Question: <URL> and also please refer the json

'''
public class readingexcel {
public void readXLSXFile(String fileName) {
InputStream XlsxFileToRead = null;
XSSFWorkbook workbook = null;
try {
XlsxFileToRead = new FileInputStream(fileName);
//Getting the workbook instance for xlsx file
workbook = new XSSFWorkbook(XlsxFileToRead);
} catch (FileNotFoundException e) {
e.printStackTrace();
} catch (IOException e) {
e.printStackTrace();
}
//getting the first sheet from the workbook using sheet name.
// We can also pass the index of the sheet which starts from '0'.
XSSFSheet sheet = workbook.getSheet("Sheet1");
XSSFRow row;
XSSFCell cell;
//Iterating all the rows in the sheet
Iterator rows = sheet.rowIterator();
while (rows.hasNext()) {
row = (XSSFRow) rows.next();
//Iterating all the cells of the current row
Iterator cells = row.cellIterator();
while (cells.hasNext()) {
cell = (XSSFCell) cells.next();
if (cell.getCellType() == XSSFCell.CELL_TYPE_STRING) {
System.out.print(cell.getStringCellValue() + " ");
} else if (cell.getCellType() == XSSFCell.CELL_TYPE_NUMERIC) {
System.out.print(cell.getNumericCellValue() + " ");
} else if (cell.getCellType() == XSSFCell.CELL_TYPE_BOOLEAN) {
System.out.print(cell.getBooleanCellValue() + " ");
} else { // //Here if require, we can also add below methods to
// read the cell content
// XSSFCell.CELL_TYPE_BLANK
// XSSFCell.CELL_TYPE_FORMULA
// XSSFCell.CELL_TYPE_ERROR
}
}
System.out.println();
try {
XlsxFileToRead.close();
} catch (IOException e) {
e.printStackTrace();
}
}
}
public static void main(String[] args) {
readingexcel readXlsx = new readingexcel();
readXlsx.readXLSXFile("stack.xlsx");
}
}
'''
This is the json struture (please ignore the syntax)
'''
Sheet1
{
Month
[
{
BL :
{
"A":42,
"B":19,
"C":20,
"D":11,
"E":22,
"F":44,
"G":76,
"H":12
}
},
{
JAN :
{
"A":6,
"B":4,
"C":2,
"D":1,
"E":8,
"F":7,
"G":2,
"H":5
}
}
FEB :
{
"A":5,
"B":6,
"C":8,
"D":9,
"E":7,
"F":6,
"G":4,
"H":2
}
.
.
.
DEC :
{
"A":4,
"B":2,
"C":1,
"D":9,
"E":8,
"F":7,
"G":4,
"H":3
}
}
}
]
WEEK
[
{
BL:
{
"I":42,
"J":19,
"K":20
}
WK-01:
{
"I":6,
"J":4
"K":2
}
WK-02:
{
"I":5,
"J":6,
"K":8
}
.
.
.
WK-52:
{
"I":1,
"J":4,
"K":6
}
}
]
'''
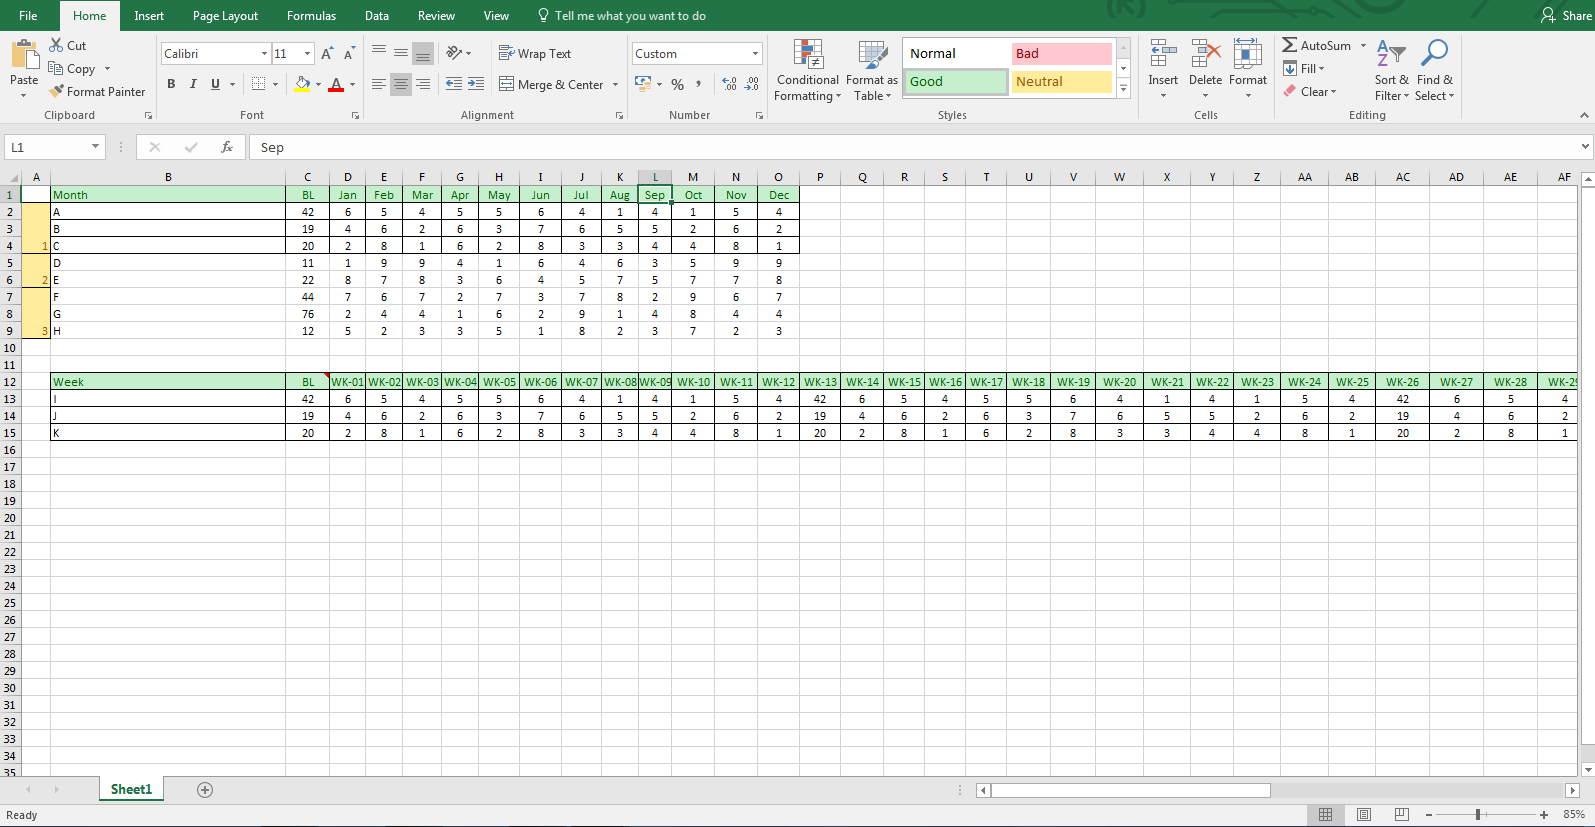
Answer: Here is the complete code to parse the file into a 'Map<String, Map<String, List<Map<String, Map<String, Integer>>>>>' as required (See suggested improvements at the end)
- This can parse all the sheets you have in your XLS file, as long as they all have the same general table structure.- The table positions are automatically found (because their name is on the top left corner), you just have to provide the name of the table to the 'extractTable()' method.
'''
public class ExcelReader {
public static void main(String[] args) {
String jsonString = new ExcelReader().fileToJson("stack.xlsx");
System.out.print(jsonString);
}
// Parses the file into a JSON string
private String fileToJson(String filename) {
List<XSSFSheet> sheets = getSheets(filename);
Map<String, Map<String, List<Map<String, Map<String, Integer>>>>> workbookMap = parseSheets(sheets);
return toJsonString(workbookMap);
}
// Make a list of XSSFSheets out of the file
private List<XSSFSheet> getSheets(String fileName) {
List<XSSFSheet> sheets = new ArrayList<>();
try(InputStream XlsxFileToRead = new FileInputStream(fileName)) {
//Getting the workbook instance for xlsx file
XSSFWorkbook workbook = new XSSFWorkbook(XlsxFileToRead);
//Getting all the sheets
for (int i=0; i<workbook.getNumberOfSheets(); i++) {
sheets.add(workbook.getSheetAt(i));
}
} catch (IOException e) {
e.printStackTrace();
}
return sheets;
}
// Parse a list of sheets into the desired structure
private Map<String, Map<String, List<Map<String, Map<String, Integer>>>>> parseSheets(List<XSSFSheet> xsshSheets) {
Map<String, Map<String, List<Map<String, Map<String, Integer>>>>> workbookMap = new HashMap<>();
for(XSSFSheet xssfSheet : xsshSheets) {
String name = xssfSheet.getSheetName();
Map<String, List<Map<String, Map<String, Integer>>>> sheetMap = parseSheet(xssfSheet);
workbookMap.put(name, sheetMap);
}
return workbookMap;
}
// Parses a sheet into the desired structure
private Map<String, List<Map<String, Map<String, Integer>>>> parseSheet(XSSFSheet xsshSheet) {
List<Map<String, Map<String, Integer>>> months = extractTable(xsshSheet, "Month");
List<Map<String, Map<String, Integer>>> weeks = extractTable(xsshSheet, "Week");
List<Map<String, Map<String, Integer>>> days = extractTable(xsshSheet, "Daily");
Map<String, List<Map<String, Map<String, Integer>>>> sheet = new HashMap<>();
sheet.put("MONTH", months);
sheet.put("WEEK", weeks);
sheet.put("DAILY", days);
return sheet;
}
// Extracts a table
private List<Map<String, Map<String, Integer>>> extractTable(XSSFSheet sheet, String tableName) {
Cell tablePosition = findTablePosition(sheet, tableName);
if(tablePosition!=null)
return extractTable(sheet, tablePosition);
else return null;
}
// Finds the position of the cell with the given text
private Cell findTablePosition(XSSFSheet sheet, String tableName) {
for (Row row : sheet) {
for (Cell cell : row) {
if(cell.getCellTypeEnum() == CellType.STRING && tableName.equals(cell.getStringCellValue())) {
return cell;
}
}
}
return null;
}
// Extract a table
private List<Map<String, Map<String, Integer>>> extractTable(XSSFSheet sheet, Cell tablePosition) {
List<Map<String, Map<String, Integer>>> table = new ArrayList<>();
int headerRow = tablePosition.getRowIndex();
int valuesHeaderColumn = tablePosition.getColumnIndex();
// read all columns and rows until finding an empty one
int row = headerRow + 1;
int col = valuesHeaderColumn + 1;
// read all columns starting at col
while(true) {
Map<String, Map<String, Integer>> tableColumn = new HashMap<>();
Cell headerCell = sheet.getRow(headerRow).getCell(col);
if(headerCell == null)
break;
String columnName = headerCell.getStringCellValue().toUpperCase();
if("".equals(columnName))
break;
// read all rows starting at row
Map<String, Integer> values = new HashMap<>();
while(true) {
Row valueHeaderRow = sheet.getRow(row);
if(valueHeaderRow == null)
break;
Cell valueHeaderCell = valueHeaderRow.getCell(valuesHeaderColumn);
String valueHeader = valueHeaderCell.getStringCellValue();
if("".equals(valueHeader))
break;
Cell valueCell = sheet.getRow(row).getCell(col);
Integer value = (int)valueCell.getNumericCellValue();
values.put(valueHeader, value);
row++;
}
tableColumn.put(columnName, values);
// Add the columns map to the list
table.add(tableColumn);
col++;
row = headerRow + 1;
}
return table;
}
// Create the JSON string using Jackson ObjectMapper
private String toJsonString(Object o) {
ObjectMapper objectMapper = new ObjectMapper();
String jsonString = null;
try {
jsonString = objectMapper.writerWithDefaultPrettyPrinter().writeValueAsString(o);
} catch(JsonProcessingException e) {
e.printStackTrace();
}
return jsonString;
}
}
'''
(using Jackson's 'ObjectMapper'):
'''
{
"Sheet2" : {
"MONTH" : [ {
"BL" : {
"A" : 42,
"B" : 19,
"C" : 20,
"D" : 11,
"E" : 22,
"F" : 44,
"G" : 76,
"H" : 12
}
}, {
"JAN" : {
"A" : 4,
"B" : 4,
"C" : 2,
"D" : 1,
"E" : 8,
"F" : 7,
"G" : 2,
"H" : 5
}
}, {
"FEB" : {
"A" : 5,
"B" : 6,
"C" : 8,
"D" : 9,
"E" : 7,
"F" : 6,
"G" : 4,
"H" : 2
}
}, {
"MAR" : {
"A" : 4,
"B" : 2,
"C" : 1,
"D" : 9,
"E" : 8,
"F" : 7,
"G" : 4,
"H" : 3
}
}, {
"APR" : {
"A" : 5,
"B" : 6,
"C" : 6,
"D" : 4,
"E" : 3,
"F" : 2,
"G" : 1,
"H" : 3
}
}, {
"MAY" : {
"A" : 5,
"B" : 3,
"C" : 2,
"D" : 1,
"E" : 6,
"F" : 7,
"G" : 6,
"H" : 5
}
}, {
"JUN" : {
"A" : 6,
"B" : 7,
"C" : 8,
"D" : 6,
"E" : 4,
"F" : 3,
"G" : 2,
"H" : 1
}
}, {
"JUL" : {
"A" : 4,
"B" : 6,
"C" : 3,
"D" : 4,
"E" : 5,
"F" : 7,
"G" : 9,
"H" : 8
}
}, {
"AUG" : {
"A" : 1,
"B" : 5,
"C" : 3,
"D" : 6,
"E" : 7,
"F" : 8,
"G" : 1,
"H" : 2
}
}, {
"SEP" : {
"A" : 4,
"B" : 5,
"C" : 4,
"D" : 3,
"E" : 5,
"F" : 2,
"G" : 4,
"H" : 3
}
}, {
"OCT" : {
"A" : 1,
"B" : 2,
"C" : 4,
"D" : 5,
"E" : 7,
"F" : 9,
"G" : 8,
"H" : 7
}
}, {
"NOV" : {
"A" : 5,
"B" : 6,
"C" : 8,
"D" : 9,
"E" : 7,
"F" : 6,
"G" : 4,
"H" : 2
}
}, {
"DEC" : {
"A" : 4,
"B" : 2,
"C" : 1,
"D" : 9,
"E" : 8,
"F" : 7,
"G" : 4,
"H" : 3
}
} ],
"DAILY" : [ {
"BL" : {
"L" : 42,
"M" : 19,
"N" : 20
}
}, {
"D-01" : {
"L" : 6,
"M" : 4,
"N" : 2
}
}, {
"D-02" : {
"L" : 5,
"M" : 6,
"N" : 8
}
}, {
"D-03" : {
"L" : 4,
"M" : 2,
"N" : 1
}
}, {
"D-04" : {
"L" : 5,
"M" : 6,
"N" : 6
}
}, {
"D-05" : {
"L" : 5,
"M" : 3,
"N" : 2
}
}, {
"D-06" : {
"L" : 6,
"M" : 7,
"N" : 8
}
}, {
"D-07" : {
"L" : 4,
"M" : 6,
"N" : 3
}
} ],
"WEEK" : [ {
"BL" : {
"I" : 42,
"J" : 19,
"K" : 20
}
}, {
"WK-01" : {
"I" : 6,
"J" : 4,
"K" : 2
}
}, {
"WK-02" : {
"I" : 5,
"J" : 6,
"K" : 8
}
}, {
"WK-03" : {
"I" : 4,
"J" : 2,
"K" : 1
}
}, {
"WK-04" : {
"I" : 5,
"J" : 6,
"K" : 6
}
}, {
"WK-05" : {
"I" : 5,
"J" : 3,
"K" : 2
}
}, {
"WK-06" : {
"I" : 6,
"J" : 7,
"K" : 8
}
}, {
"WK-07" : {
"I" : 4,
"J" : 6,
"K" : 3
}
}, {
"WK-08" : {
"I" : 1,
"J" : 5,
"K" : 3
}
}, {
"WK-09" : {
"I" : 4,
"J" : 5,
"K" : 4
}
}, {
"WK-10" : {
"I" : 1,
"J" : 2,
"K" : 4
}
}, {
"WK-11" : {
"I" : 5,
"J" : 6,
"K" : 8
}
}, {
"WK-12" : {
"I" : 4,
"J" : 2,
"K" : 1
}
}, {
"WK-13" : {
"I" : 42,
"J" : 19,
"K" : 20
}
}, {
"WK-14" : {
"I" : 6,
"J" : 4,
"K" : 2
}
}, {
"WK-15" : {
"I" : 5,
"J" : 6,
"K" : 8
}
}, {
"WK-16" : {
"I" : 4,
"J" : 2,
"K" : 1
}
}, {
"WK-17" : {
"I" : 5,
"J" : 6,
"K" : 6
}
}, {
"WK-18" : {
"I" : 5,
"J" : 3,
"K" : 2
}
}, {
"WK-19" : {
"I" : 6,
"J" : 7,
"K" : 8
}
}, {
"WK-20" : {
"I" : 4,
"J" : 6,
"K" : 3
}
}, {
"WK-21" : {
"I" : 1,
"J" : 5,
"K" : 3
}
}, {
"WK-22" : {
"I" : 4,
"J" : 5,
"K" : 4
}
}, {
"WK-23" : {
"I" : 1,
"J" : 2,
"K" : 4
}
}, {
"WK-24" : {
"I" : 5,
"J" : 6,
"K" : 8
}
}, {
"WK-25" : {
"I" : 4,
"J" : 2,
"K" : 1
}
}, {
"WK-26" : {
"I" : 42,
"J" : 19,
"K" : 20
}
}, {
"WK-27" : {
"I" : 6,
"J" : 4,
"K" : 2
}
}, {
"WK-28" : {
"I" : 5,
"J" : 6,
"K" : 8
}
}, {
"WK-29" : {
"I" : 4,
"J" : 2,
"K" : 1
}
}, {
"WK-30" : {
"I" : 5,
"J" : 6,
"K" : 6
}
}, {
"WK-31" : {
"I" : 5,
"J" : 3,
"K" : 2
}
}, {
"WK-32" : {
"I" : 6,
"J" : 7,
"K" : 8
}
}, {
"WK-33" : {
"I" : 4,
"J" : 6,
"K" : 3
}
}, {
"WK-34" : {
"I" : 1,
"J" : 5,
"K" : 3
}
}, {
"WK-35" : {
"I" : 4,
"J" : 5,
"K" : 4
}
}, {
"WK-36" : {
"I" : 1,
"J" : 2,
"K" : 4
}
}, {
"WK-37" : {
"I" : 5,
"J" : 6,
"K" : 8
}
}, {
"WK-38" : {
"I" : 4,
"J" : 2,
"K" : 1
}
}, {
"WK-39" : {
"I" : 42,
"J" : 19,
"K" : 20
}
}, {
"WK-40" : {
"I" : 6,
"J" : 4,
"K" : 2
}
}, {
"WK-41" : {
"I" : 5,
"J" : 6,
"K" : 8
}
}, {
"WK-42" : {
"I" : 4,
"J" : 2,
"K" : 1
}
}, {
"WK-43" : {
"I" : 5,
"J" : 6,
"K" : 6
}
}, {
"WK-44" : {
"I" : 5,
"J" : 3,
"K" : 2
}
}, {
"WK-45" : {
"I" : 6,
"J" : 7,
"K" : 8
}
}, {
"WK-46" : {
"I" : 4,
"J" : 6,
"K" : 3
}
}, {
"WK-47" : {
"I" : 1,
"J" : 5,
"K" : 3
}
}, {
"WK-48" : {
"I" : 4,
"J" : 5,
"K" : 4
}
}, {
"WK-49" : {
"I" : 1,
"J" : 2,
"K" : 4
}
}, {
"WK-50" : {
"I" : 5,
"J" : 6,
"K" : 8
}
}, {
"WK-51" : {
"I" : 4,
"J" : 2,
"K" : 1
}
}, {
"WK-52" : {
"I" : 1,
"J" : 4,
"K" : 6
}
} ]
},
"Sheet1" : {
"MONTH" : [ {
"BL" : {
"A" : 42,
"B" : 19,
"C" : 20,
"D" : 11,
"E" : 22,
"F" : 44,
"G" : 76,
"H" : 12
}
}, {
"JAN" : {
"A" : 4,
"B" : 4,
"C" : 2,
"D" : 1,
"E" : 8,
"F" : 7,
"G" : 2,
"H" : 5
}
}, {
"FEB" : {
"A" : 5,
"B" : 6,
"C" : 8,
"D" : 9,
"E" : 7,
"F" : 6,
"G" : 4,
"H" : 2
}
}, {
"MAR" : {
"A" : 4,
"B" : 2,
"C" : 1,
"D" : 9,
"E" : 8,
"F" : 7,
"G" : 4,
"H" : 3
}
}, {
"APR" : {
"A" : 5,
"B" : 6,
"C" : 6,
"D" : 4,
"E" : 3,
"F" : 2,
"G" : 1,
"H" : 3
}
}, {
"MAY" : {
"A" : 5,
"B" : 3,
"C" : 2,
"D" : 1,
"E" : 6,
"F" : 7,
"G" : 6,
"H" : 5
}
}, {
"JUN" : {
"A" : 6,
"B" : 7,
"C" : 8,
"D" : 6,
"E" : 4,
"F" : 3,
"G" : 2,
"H" : 1
}
}, {
"JUL" : {
"A" : 4,
"B" : 6,
"C" : 3,
"D" : 4,
"E" : 5,
"F" : 7,
"G" : 9,
"H" : 8
}
}, {
"AUG" : {
"A" : 1,
"B" : 5,
"C" : 3,
"D" : 6,
"E" : 7,
"F" : 8,
"G" : 1,
"H" : 2
}
}, {
"SEP" : {
"A" : 4,
"B" : 5,
"C" : 4,
"D" : 3,
"E" : 5,
"F" : 2,
"G" : 4,
"H" : 3
}
}, {
"OCT" : {
"A" : 1,
"B" : 2,
"C" : 4,
"D" : 5,
"E" : 7,
"F" : 9,
"G" : 8,
"H" : 7
}
}, {
"NOV" : {
"A" : 5,
"B" : 6,
"C" : 8,
"D" : 9,
"E" : 7,
"F" : 6,
"G" : 4,
"H" : 2
}
}, {
"DEC" : {
"A" : 4,
"B" : 2,
"C" : 1,
"D" : 9,
"E" : 8,
"F" : 7,
"G" : 4,
"H" : 3
}
} ],
"DAILY" : null,
"WEEK" : [ {
"BL" : {
"I" : 42,
"J" : 19,
"K" : 20
}
}, {
"WK-01" : {
"I" : 6,
"J" : 4,
"K" : 2
}
}, {
"WK-02" : {
"I" : 5,
"J" : 6,
"K" : 8
}
}, {
"WK-03" : {
"I" : 4,
"J" : 2,
"K" : 1
}
}, {
"WK-04" : {
"I" : 5,
"J" : 6,
"K" : 6
}
}, {
"WK-05" : {
"I" : 5,
"J" : 3,
"K" : 2
}
}, {
"WK-06" : {
"I" : 6,
"J" : 7,
"K" : 8
}
}, {
"WK-07" : {
"I" : 4,
"J" : 6,
"K" : 3
}
}, {
"WK-08" : {
"I" : 1,
"J" : 5,
"K" : 3
}
}, {
"WK-09" : {
"I" : 4,
"J" : 5,
"K" : 4
}
}, {
"WK-10" : {
"I" : 1,
"J" : 2,
"K" : 4
}
}, {
"WK-11" : {
"I" : 5,
"J" : 6,
"K" : 8
}
}, {
"WK-12" : {
"I" : 4,
"J" : 2,
"K" : 1
}
}, {
"WK-13" : {
"I" : 42,
"J" : 19,
"K" : 20
}
}, {
"WK-14" : {
"I" : 6,
"J" : 4,
"K" : 2
}
}, {
"WK-15" : {
"I" : 5,
"J" : 6,
"K" : 8
}
}, {
"WK-16" : {
"I" : 4,
"J" : 2,
"K" : 1
}
}, {
"WK-17" : {
"I" : 5,
"J" : 6,
"K" : 6
}
}, {
"WK-18" : {
"I" : 5,
"J" : 3,
"K" : 2
}
}, {
"WK-19" : {
"I" : 6,
"J" : 7,
"K" : 8
}
}, {
"WK-20" : {
"I" : 4,
"J" : 6,
"K" : 3
}
}, {
"WK-21" : {
"I" : 1,
"J" : 5,
"K" : 3
}
}, {
"WK-22" : {
"I" : 4,
"J" : 5,
"K" : 4
}
}, {
"WK-23" : {
"I" : 1,
"J" : 2,
"K" : 4
}
}, {
"WK-24" : {
"I" : 5,
"J" : 6,
"K" : 8
}
}, {
"WK-25" : {
"I" : 4,
"J" : 2,
"K" : 1
}
}, {
"WK-26" : {
"I" : 42,
"J" : 19,
"K" : 20
}
}, {
"WK-27" : {
"I" : 6,
"J" : 4,
"K" : 2
}
}, {
"WK-28" : {
"I" : 5,
"J" : 6,
"K" : 8
}
}, {
"WK-29" : {
"I" : 4,
"J" : 2,
"K" : 1
}
}, {
"WK-30" : {
"I" : 5,
"J" : 6,
"K" : 6
}
}, {
"WK-31" : {
"I" : 5,
"J" : 3,
"K" : 2
}
}, {
"WK-32" : {
"I" : 6,
"J" : 7,
"K" : 8
}
}, {
"WK-33" : {
"I" : 4,
"J" : 6,
"K" : 3
}
}, {
"WK-34" : {
"I" : 1,
"J" : 5,
"K" : 3
}
}, {
"WK-35" : {
"I" : 4,
"J" : 5,
"K" : 4
}
}, {
"WK-36" : {
"I" : 1,
"J" : 2,
"K" : 4
}
}, {
"WK-37" : {
"I" : 5,
"J" : 6,
"K" : 8
}
}, {
"WK-38" : {
"I" : 4,
"J" : 2,
"K" : 1
}
}, {
"WK-39" : {
"I" : 42,
"J" : 19,
"K" : 20
}
}, {
"WK-40" : {
"I" : 6,
"J" : 4,
"K" : 2
}
}, {
"WK-41" : {
"I" : 5,
"J" : 6,
"K" : 8
}
}, {
"WK-42" : {
"I" : 4,
"J" : 2,
"K" : 1
}
}, {
"WK-43" : {
"I" : 5,
"J" : 6,
"K" : 6
}
}, {
"WK-44" : {
"I" : 5,
"J" : 3,
"K" : 2
}
}, {
"WK-45" : {
"I" : 6,
"J" : 7,
"K" : 8
}
}, {
"WK-46" : {
"I" : 4,
"J" : 6,
"K" : 3
}
}, {
"WK-47" : {
"I" : 1,
"J" : 5,
"K" : 3
}
}, {
"WK-48" : {
"I" : 4,
"J" : 5,
"K" : 4
}
}, {
"WK-49" : {
"I" : 1,
"J" : 2,
"K" : 4
}
}, {
"WK-50" : {
"I" : 5,
"J" : 6,
"K" : 8
}
}, {
"WK-51" : {
"I" : 4,
"J" : 2,
"K" : 1
}
}, {
"WK-52" : {
"I" : 1,
"J" : 4,
"K" : 6
}
} ]
}
}
'''
You required all the structure to be Maps and Lists, however I think it would be lot nicer to have POJOs for 'Workbook', 'Sheet', 'Table'. It would simplify the notation a great deal and could be written into JSON the same way using the 'ObjectMapper'.